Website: lowes
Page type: account-selection
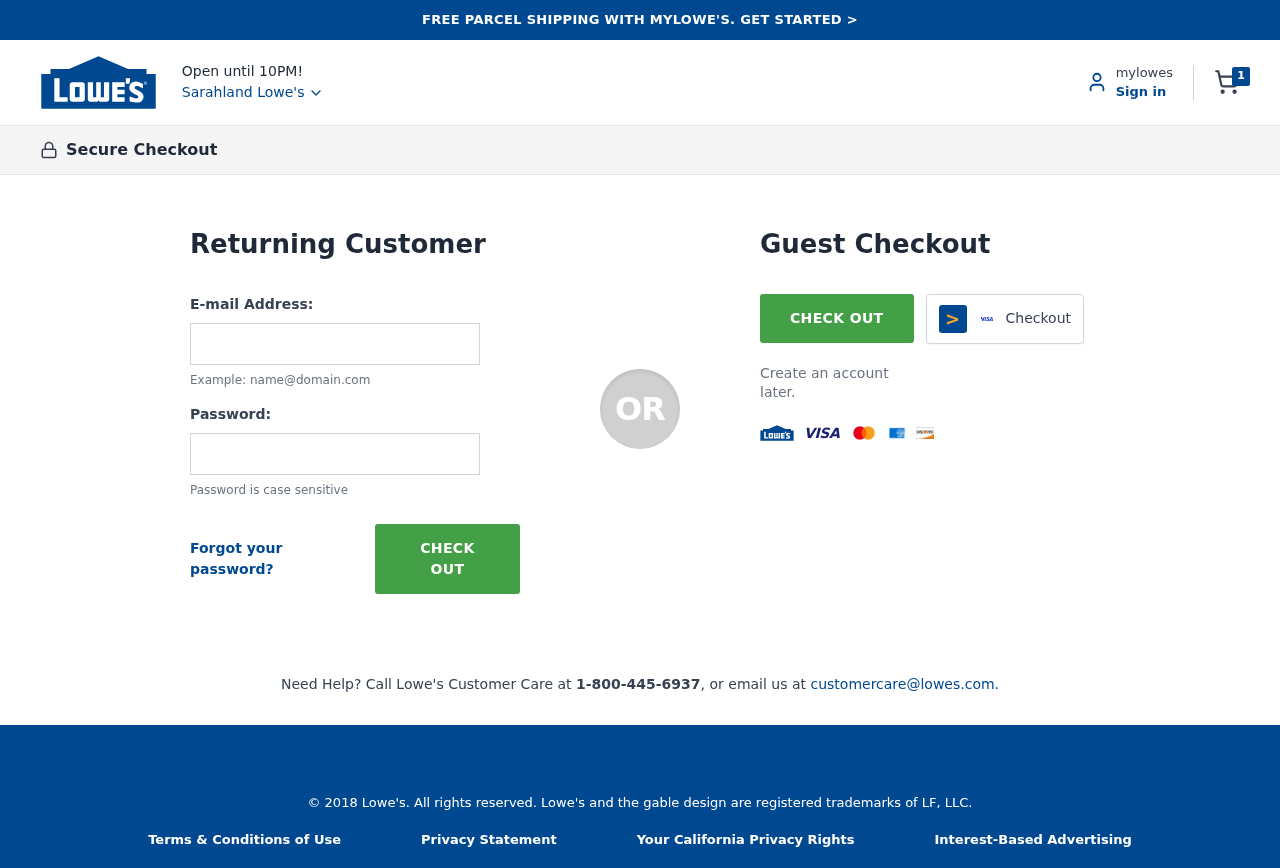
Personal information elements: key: PII_CITY
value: Sarahland Lowe's
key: PII_LOGIN_USERNAME
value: william.wilson
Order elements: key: ORDER_NUM_ITEMS
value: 1